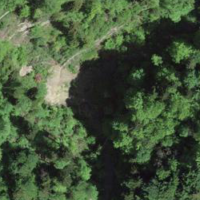
EUNIS habitat code: 44
Species observed at this site:
Caltha palustris
Cephalanthera rubra